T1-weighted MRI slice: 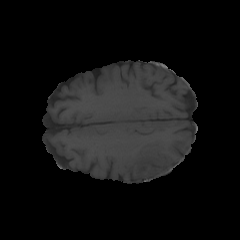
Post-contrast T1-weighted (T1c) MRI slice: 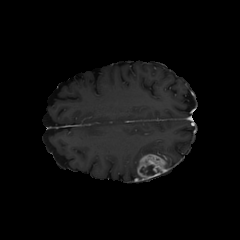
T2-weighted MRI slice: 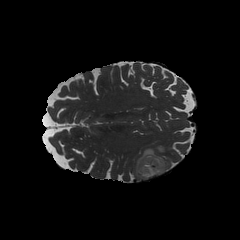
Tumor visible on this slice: yes